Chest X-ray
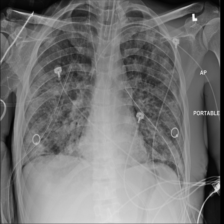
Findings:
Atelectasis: negative
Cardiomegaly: negative
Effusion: positive
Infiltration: negative
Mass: negative
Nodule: negative
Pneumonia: negative
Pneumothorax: positive
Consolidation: negative
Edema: negative
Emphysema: negative
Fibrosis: negative
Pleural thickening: negative
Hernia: negative